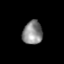
Tissue: lung
Cell type: B cells
Senescence score: 0.231
Nuclear area (px): 455
Mean DAPI intensity: 137.44